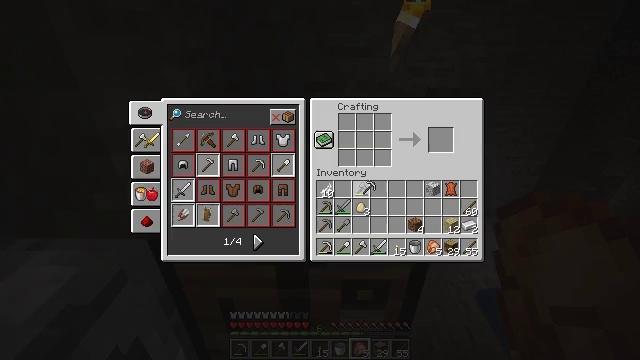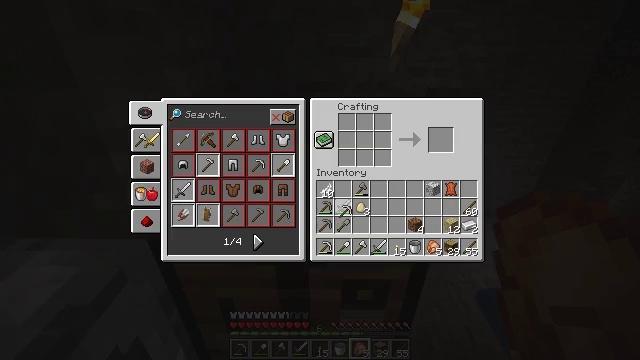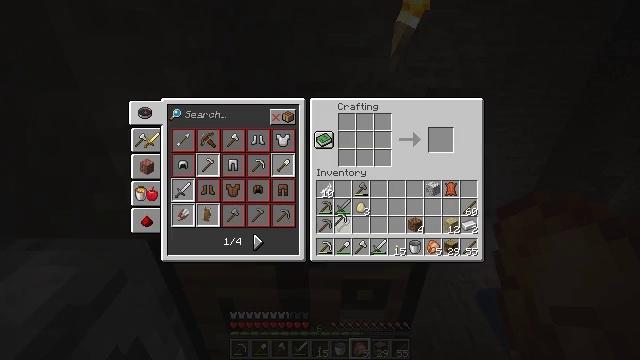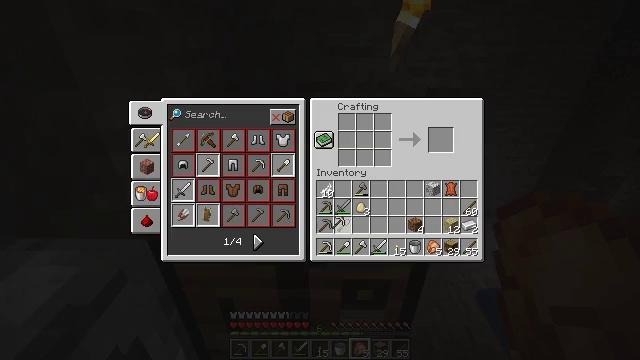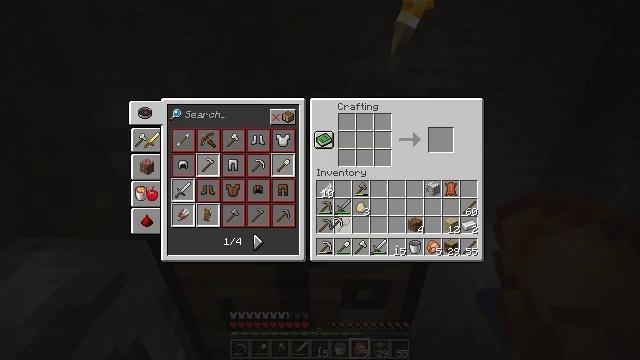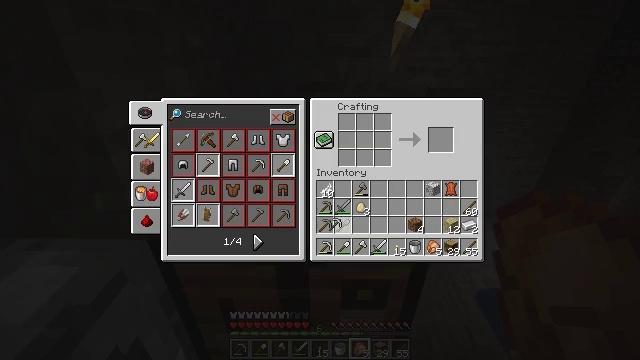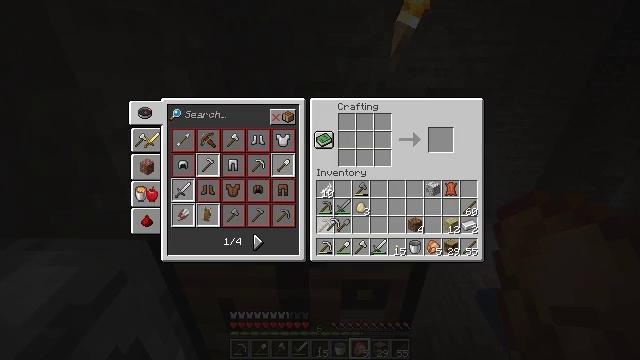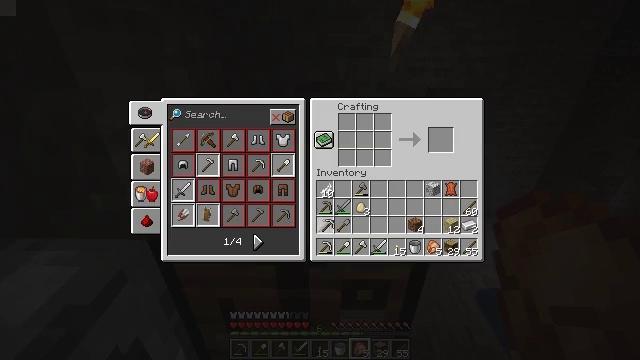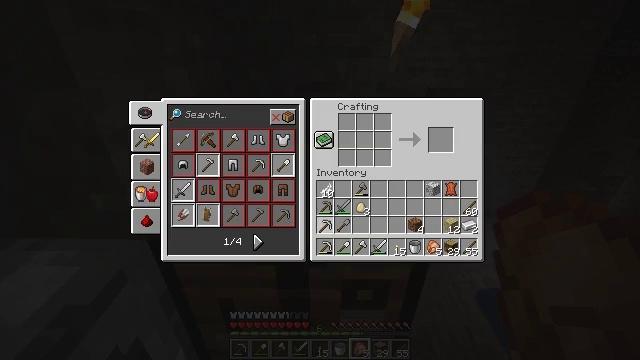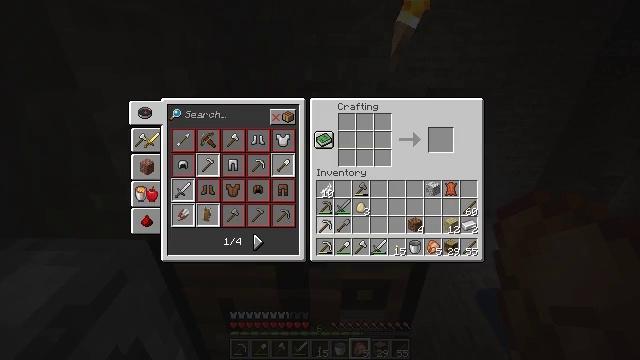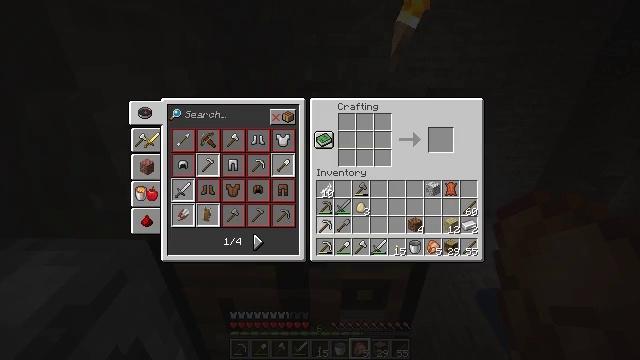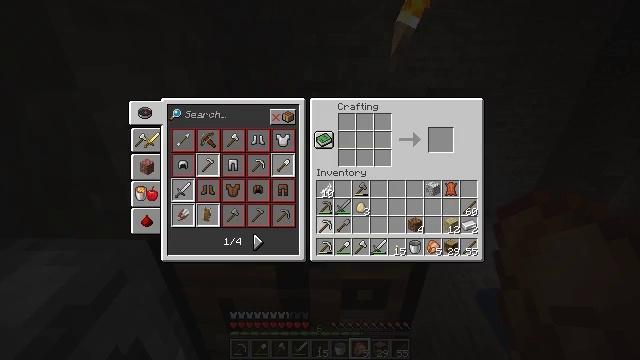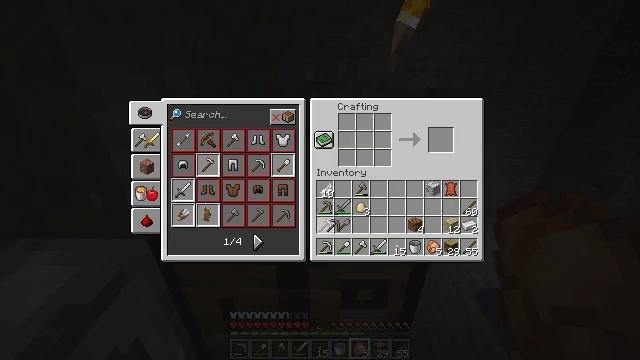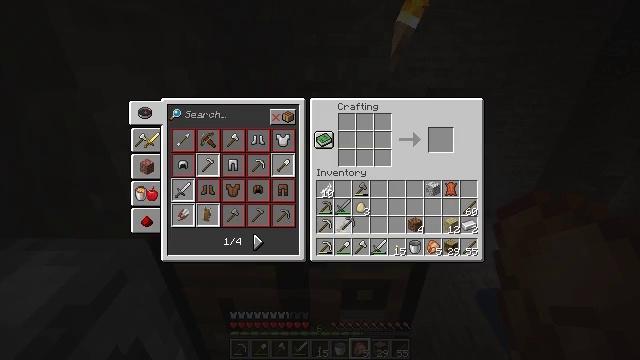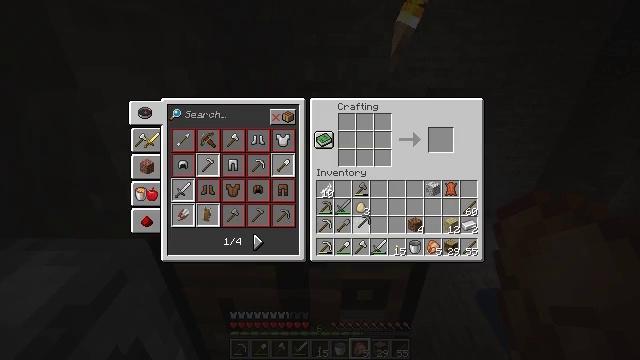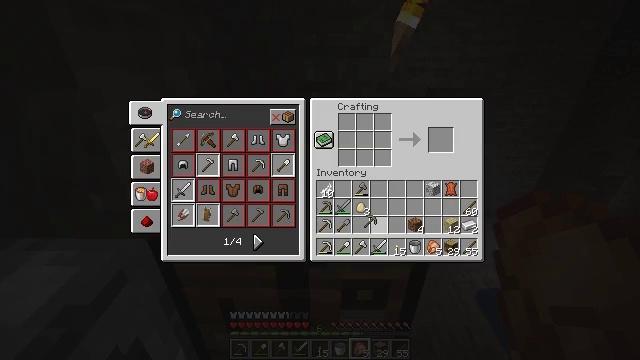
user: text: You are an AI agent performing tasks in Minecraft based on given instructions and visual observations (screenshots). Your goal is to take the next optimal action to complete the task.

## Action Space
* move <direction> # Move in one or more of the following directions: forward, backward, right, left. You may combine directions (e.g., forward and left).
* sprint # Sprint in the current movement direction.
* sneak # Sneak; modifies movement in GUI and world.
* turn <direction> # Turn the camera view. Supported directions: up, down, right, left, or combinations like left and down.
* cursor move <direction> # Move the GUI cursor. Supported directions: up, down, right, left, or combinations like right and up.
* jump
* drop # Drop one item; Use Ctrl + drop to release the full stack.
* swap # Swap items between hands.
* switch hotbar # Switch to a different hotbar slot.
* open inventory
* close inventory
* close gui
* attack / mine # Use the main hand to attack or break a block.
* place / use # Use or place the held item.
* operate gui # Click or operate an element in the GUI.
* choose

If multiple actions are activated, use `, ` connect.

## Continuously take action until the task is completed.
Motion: motion action
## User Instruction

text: Remove a feather from the inventory.
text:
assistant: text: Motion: cursor move left and down, open gui
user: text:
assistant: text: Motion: cursor move down
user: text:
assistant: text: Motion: no_op
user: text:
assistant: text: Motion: no_op
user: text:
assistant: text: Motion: no_op
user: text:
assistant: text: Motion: no_op
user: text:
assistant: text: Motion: no_op
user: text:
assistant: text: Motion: no_op
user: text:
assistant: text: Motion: operate gui
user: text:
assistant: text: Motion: operate gui
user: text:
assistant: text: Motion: operate gui
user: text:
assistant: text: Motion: cursor move right
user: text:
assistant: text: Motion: cursor move right
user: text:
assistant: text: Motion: cursor move right
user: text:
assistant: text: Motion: no_op
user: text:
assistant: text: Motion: no_op
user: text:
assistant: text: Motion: no_op
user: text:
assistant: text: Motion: operate gui
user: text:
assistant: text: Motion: operate gui
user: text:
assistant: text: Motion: operate gui
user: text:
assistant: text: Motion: no_op
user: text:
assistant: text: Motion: no_op
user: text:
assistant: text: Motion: no_op
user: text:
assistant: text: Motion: no_op
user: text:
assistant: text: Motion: no_op
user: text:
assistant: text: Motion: cursor move left
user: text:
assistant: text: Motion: turn left, close gui
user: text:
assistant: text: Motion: turn left and up
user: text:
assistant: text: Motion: turn left and up
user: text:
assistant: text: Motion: turn left and up